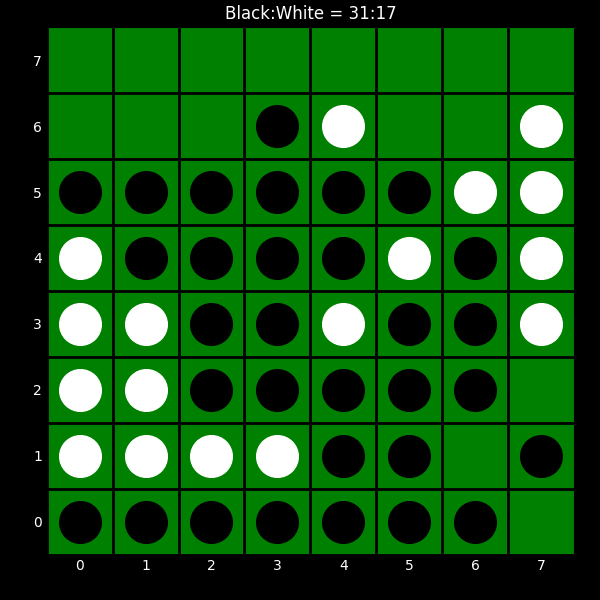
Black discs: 31
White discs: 17